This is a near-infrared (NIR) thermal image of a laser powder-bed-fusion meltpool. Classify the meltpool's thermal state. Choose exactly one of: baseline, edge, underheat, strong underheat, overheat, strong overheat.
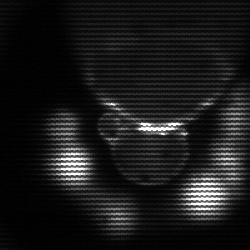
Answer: baseline